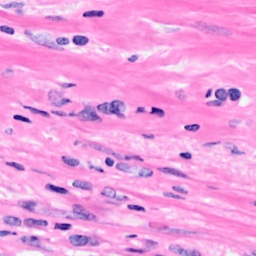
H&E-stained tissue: Breast